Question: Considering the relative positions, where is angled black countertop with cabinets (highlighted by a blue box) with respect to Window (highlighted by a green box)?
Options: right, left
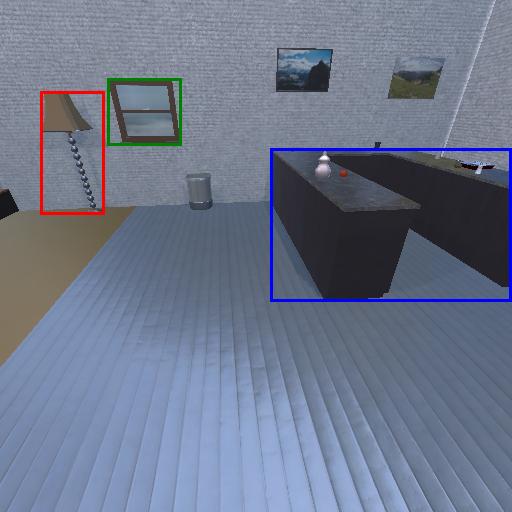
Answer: right